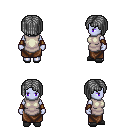
a pixel art fantasy rpg character, female body template, dark elf, purple skin, white tunic, robe skirt, gray pageboy hairstyle, cloth bracers, gray slippers, four views (front, back, left, right), 2x2 character sprite sheet, small pixel art, hard edges, no anti-aliasing